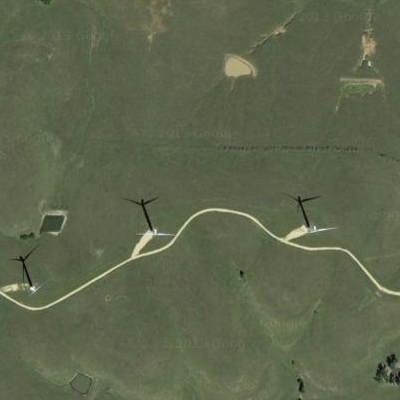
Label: Grass